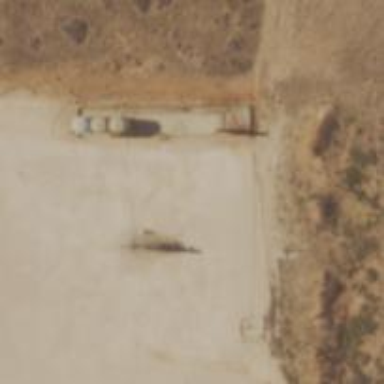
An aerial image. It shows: Petroleum well.